Question: I have tried, compositing filters, both ATop and Over, But did not get the required Image as out put.
what I want is something like this:

NOTE: both the Image1 and Border are png Images.
Now what i am getting is either the border1 image or the image1 image, it seems they are not considering the alpha parts in border1 image, its removing the alpha channel and am left with a white background under the border image instead of image 1 peeking out.
Any idea about how to proceed? thanks in advance.
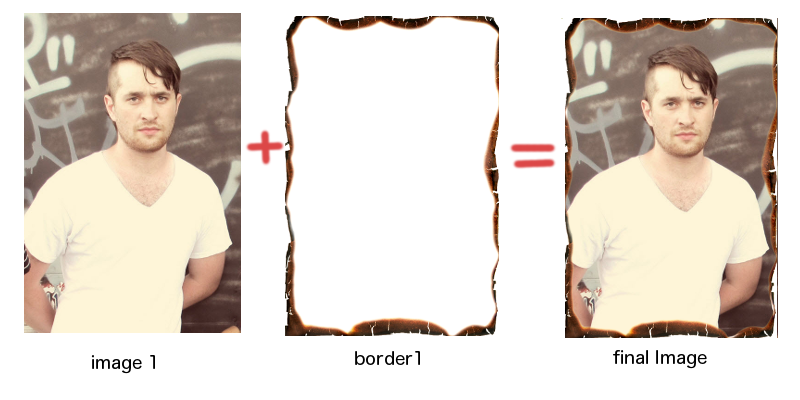
Answer: Use the UIImage converted to CIImage with data as png, with this following code
'''
CIImage *paper1 =[CIImage imageWithData:UIImagePNGRepresentation([UIImage imageNamed:@"yourPNGImage.png"])];
'''
This Solves the problem, since earlier times the UIImage (though in .png format) was getting converted into a jpeg format CIImage.